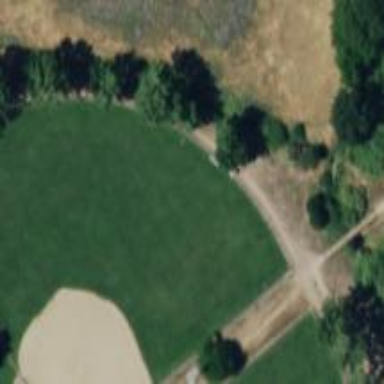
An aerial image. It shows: Softball pitch for leisure land activities.